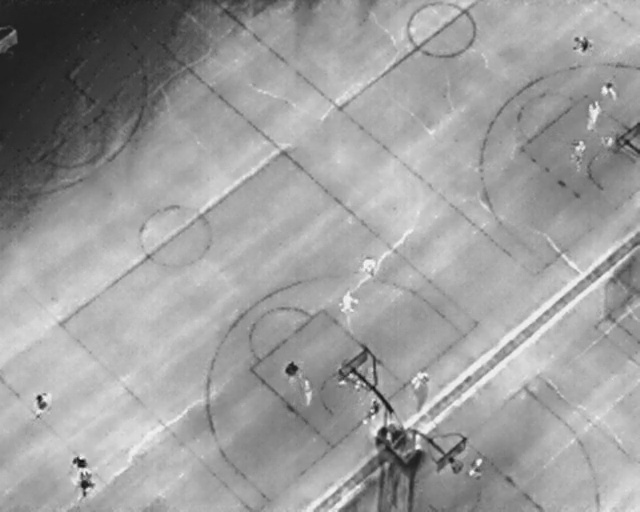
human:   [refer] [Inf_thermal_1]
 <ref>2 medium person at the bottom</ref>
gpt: <box>[[43, 71, 47, 74, 2], [45, 75, 50, 77, 2]]</box>

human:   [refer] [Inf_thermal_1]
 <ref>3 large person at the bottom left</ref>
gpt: <box>[[4, 77, 8, 80, 2], [10, 89, 14, 92, 2], [11, 93, 16, 95, 2]]</box>

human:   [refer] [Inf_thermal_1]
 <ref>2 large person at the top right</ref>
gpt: <box>[[89, 6, 92, 10, 2], [90, 21, 95, 23, 7]]</box>

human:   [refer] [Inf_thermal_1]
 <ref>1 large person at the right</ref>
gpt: <box>[[87, 29, 93, 32, 2]]</box>

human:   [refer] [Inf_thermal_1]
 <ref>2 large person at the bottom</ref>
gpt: <box>[[63, 72, 67, 75, 2], [56, 79, 60, 82, 2]]</box>

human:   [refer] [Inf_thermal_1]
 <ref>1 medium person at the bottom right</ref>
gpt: <box>[[72, 90, 76, 92, 27]]</box>